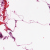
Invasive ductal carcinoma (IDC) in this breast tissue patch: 0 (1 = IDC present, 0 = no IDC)